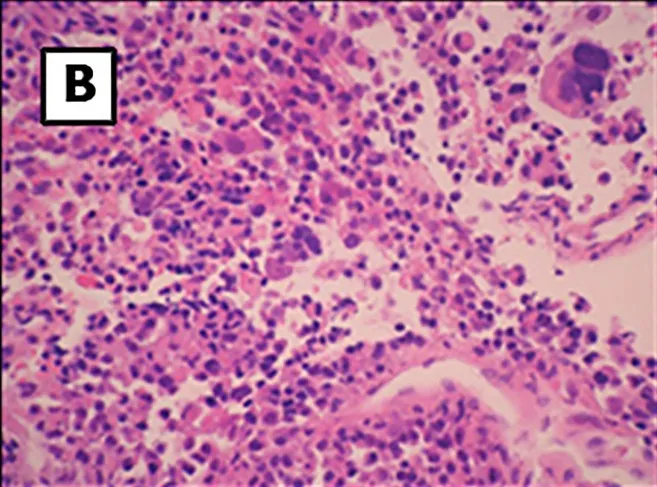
MR image and histology of the sacral mass. (B) Tumor metastasis showed solid and papillary proliferation of atypical cells including numerous giant multinucleated cells.
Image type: pathology (h&e)